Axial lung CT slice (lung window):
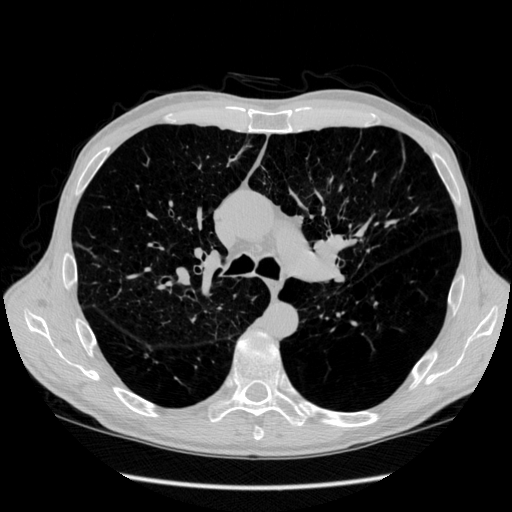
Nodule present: no